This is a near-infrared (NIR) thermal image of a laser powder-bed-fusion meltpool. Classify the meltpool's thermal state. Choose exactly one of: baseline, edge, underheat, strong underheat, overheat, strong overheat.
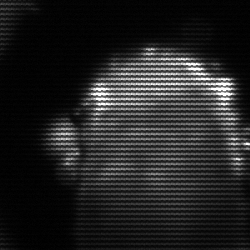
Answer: baseline